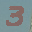
Label: 3